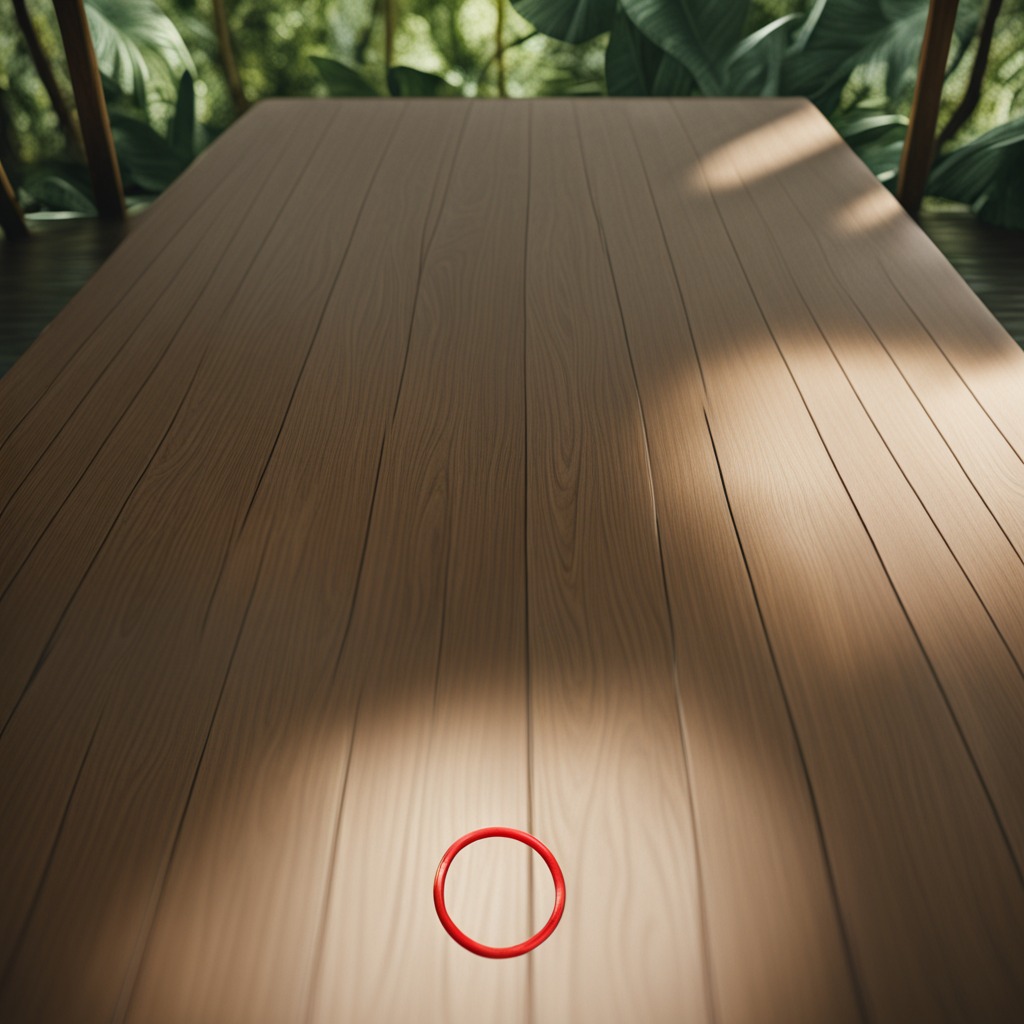
A rubber O-ring lying on the wooden table inside a jungle field workshop tent humid ambient light worn but